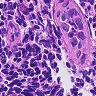
Metastatic tissue present: no